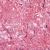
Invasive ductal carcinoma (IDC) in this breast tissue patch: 0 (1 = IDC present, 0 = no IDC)